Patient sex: F
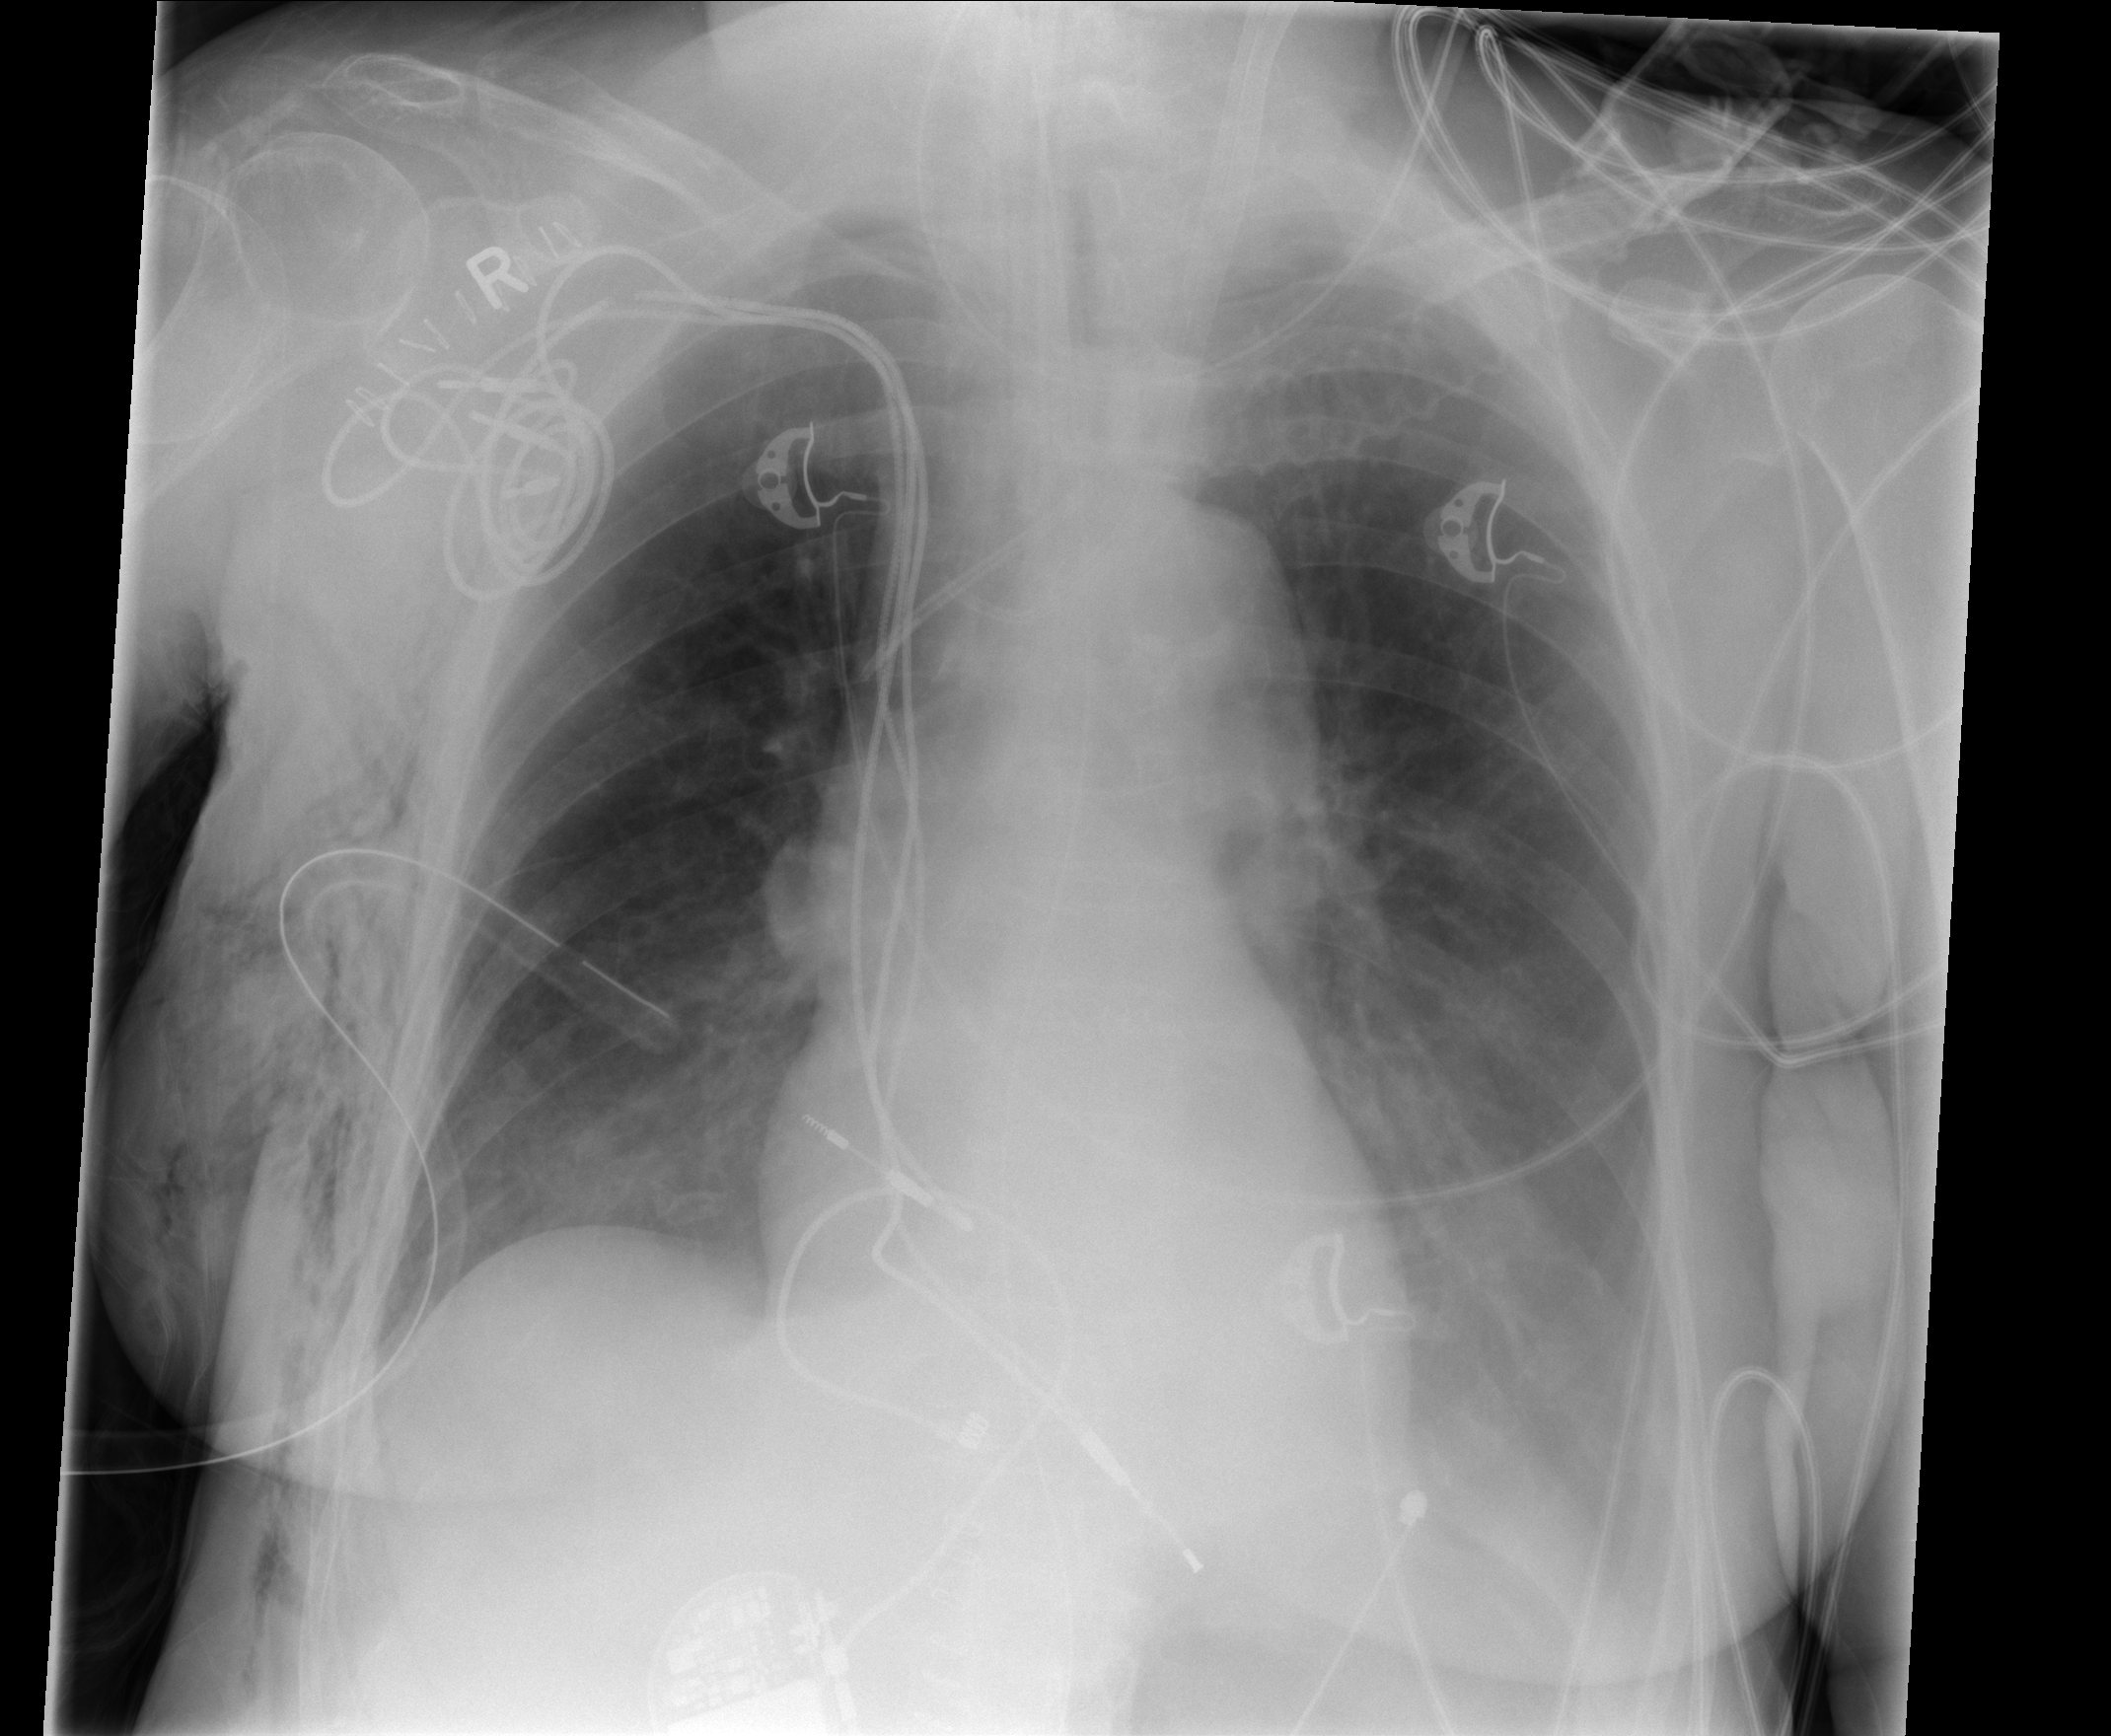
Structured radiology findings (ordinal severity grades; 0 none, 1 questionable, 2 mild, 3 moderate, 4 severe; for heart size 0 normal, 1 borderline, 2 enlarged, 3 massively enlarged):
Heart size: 0
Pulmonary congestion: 0
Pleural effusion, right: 1
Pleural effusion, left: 2
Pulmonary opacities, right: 0
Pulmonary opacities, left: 0
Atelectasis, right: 2
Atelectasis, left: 2